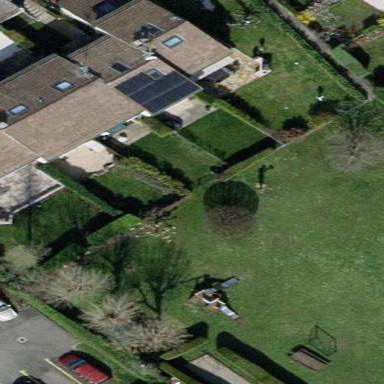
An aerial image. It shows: Garden surrounded by fence.